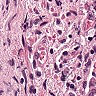
Metastatic tissue present: yes